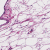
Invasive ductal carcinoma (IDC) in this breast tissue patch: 0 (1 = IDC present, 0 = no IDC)